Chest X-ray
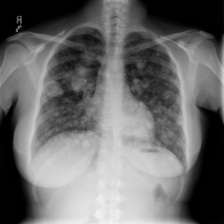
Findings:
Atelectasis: negative
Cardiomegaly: negative
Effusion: negative
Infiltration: negative
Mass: negative
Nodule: positive
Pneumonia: negative
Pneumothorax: negative
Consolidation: negative
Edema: negative
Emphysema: negative
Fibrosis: negative
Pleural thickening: negative
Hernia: negative